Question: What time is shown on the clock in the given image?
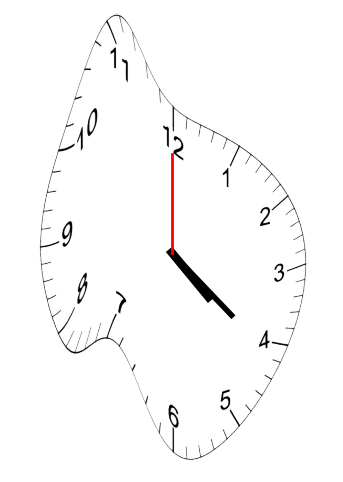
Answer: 04:21:00